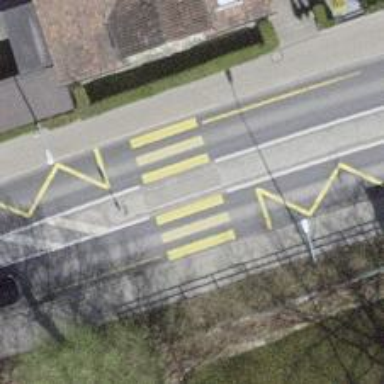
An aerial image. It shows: Pedestrian crossing with zebra markings on footway.